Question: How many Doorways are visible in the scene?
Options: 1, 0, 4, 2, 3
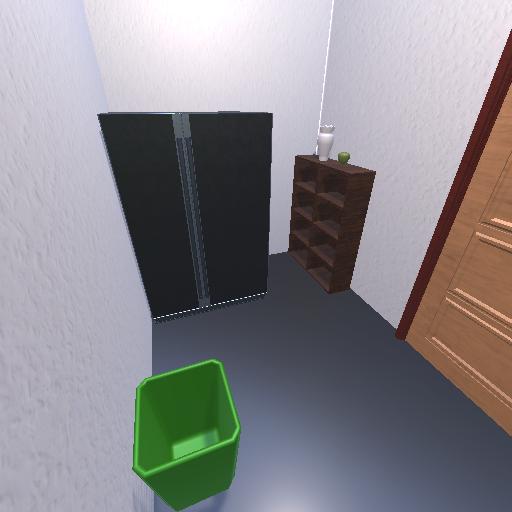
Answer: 1